Question: With the following Control:
<URL>
'''
<input type="datetime-local" name="transaction_date" value="2011-05-31T10:07:41">
'''
<URL>
Is it possible to configure it to not allow seconds to be editable, i.e. just not display the seconds in the control?
The below image is rendered using chrome? Why do I get the seconds available here but the w3school link above does not have seconds? How do I get chrome to not render the seconds?

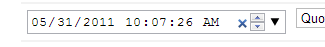
Answer: The seconds are by default not settable, on browsers that implement the control as defined in W3C <URL>. The reason is that the granularity is set, in seconds, by the 'step' attribute, which has the default value of 60. This is how it works in Chrome, Opera, and Safari.
If you actually wanted to allow seconds to be specified, you would set 'step=1'.
On browsers that do not support this input type, the control degrades to a text input control, where any data can be entered by the user and the data is not processed in any way by the browser (specifically, not checked for being a date and time at all).
to address the modified question: If the element has a 'value' attribute that does not satisfy the requirements set by other attributes (including the default value of 'step'), then the input initially suffers from a step mismatch. HTML5 CR says: "When the element is suffering from a step mismatch, the user agent may round the element's value to the nearest local date and time for which the element would not suffer from a step mismatch." Opera follows this, Chrome does not. The morale is: don't do that. Do not use a 'value' attribute with a seconds part if you don't want seconds.